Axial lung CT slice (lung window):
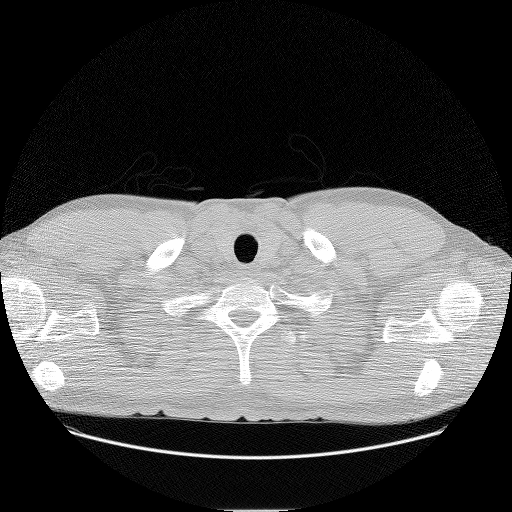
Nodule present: no